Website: macys
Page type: customer-info-address
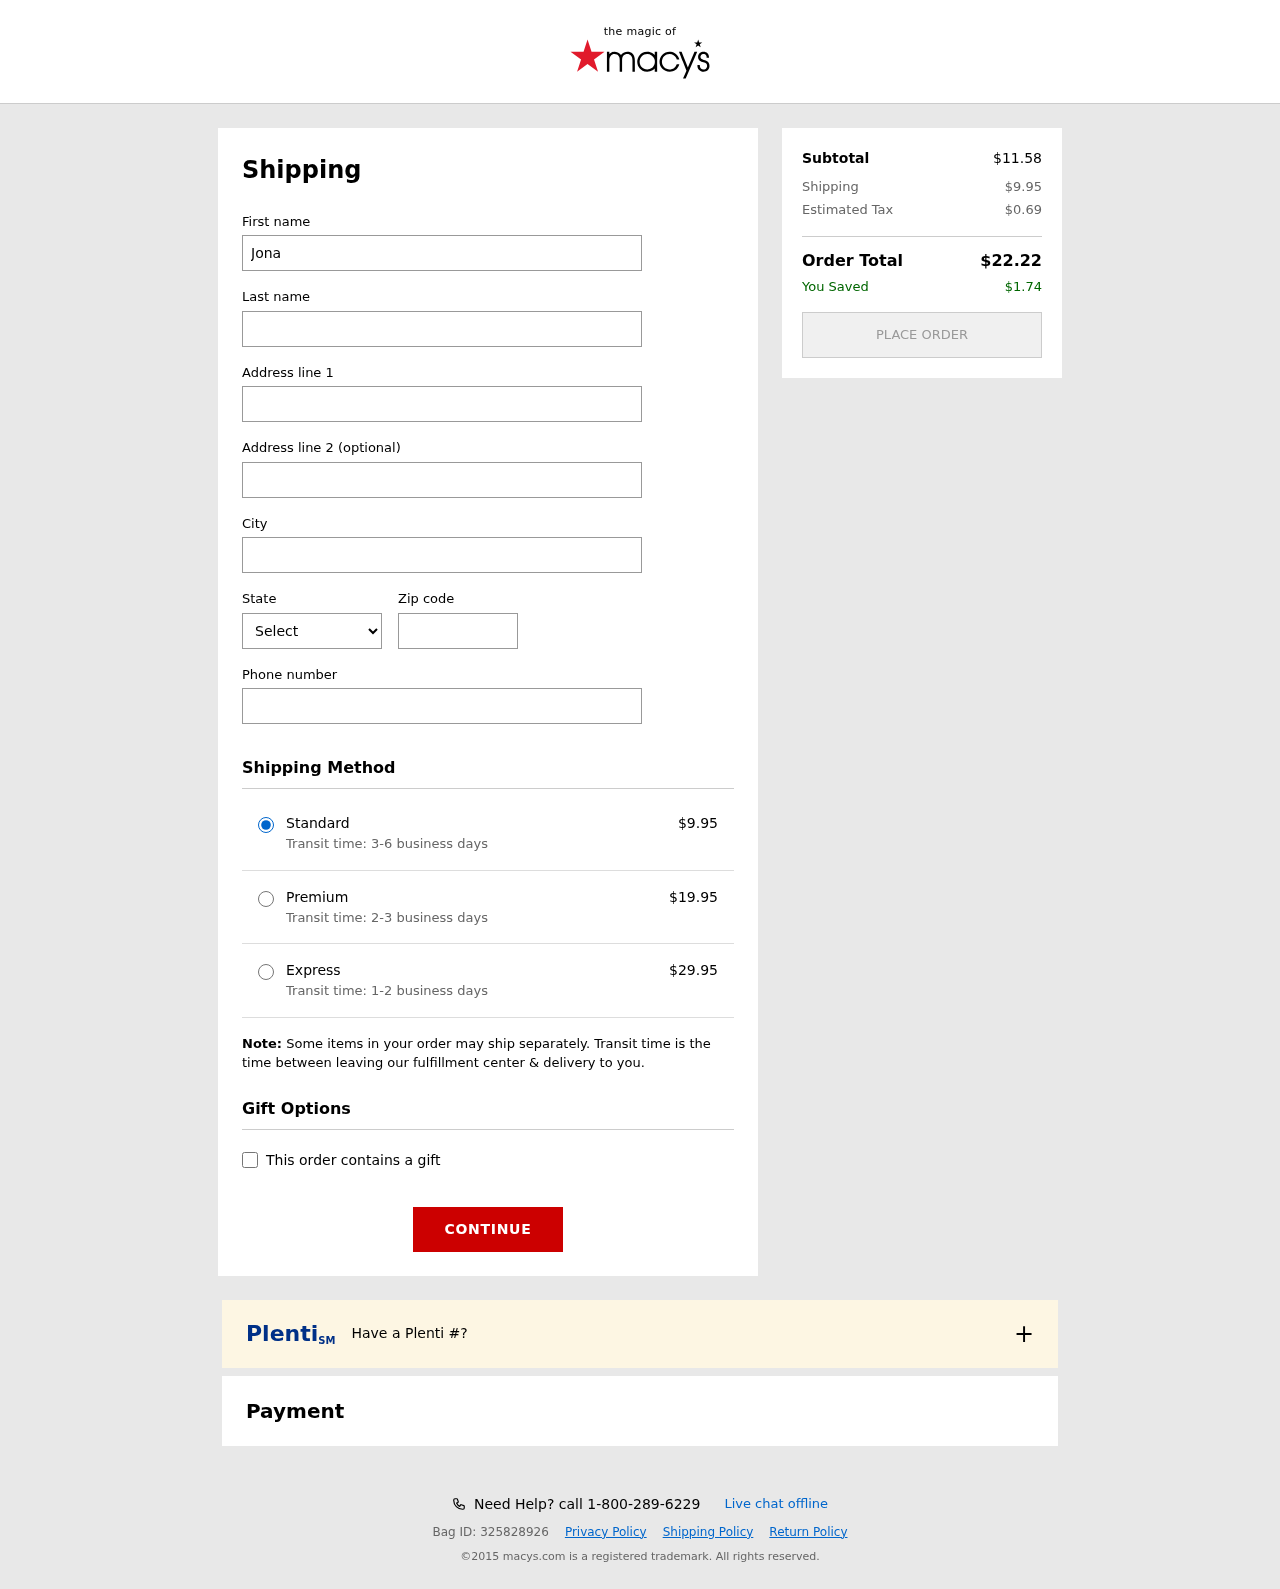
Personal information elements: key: PII_CITY
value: North Nathan
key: PII_FIRSTNAME
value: Jonathan
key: PII_LASTNAME
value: Miller
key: PII_PHONE
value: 6798633467
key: PII_POSTCODE
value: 93476
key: PII_STATE_ABBR
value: WV
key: PII_STREET
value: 75313 Peters Rapids
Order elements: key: ORDER_SHIPPING_COST
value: $9.95
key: ORDER_SHIPPING_COST_PREMIUM
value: $19.95
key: ORDER_SHIPPING_COST_EXPRESS
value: $29.95
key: ORDER_SUBTOTAL
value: $11.58
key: ORDER_TAX
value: $0.69
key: ORDER_TOTAL
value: $22.22
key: ORDER_SAVINGS
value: $1.74